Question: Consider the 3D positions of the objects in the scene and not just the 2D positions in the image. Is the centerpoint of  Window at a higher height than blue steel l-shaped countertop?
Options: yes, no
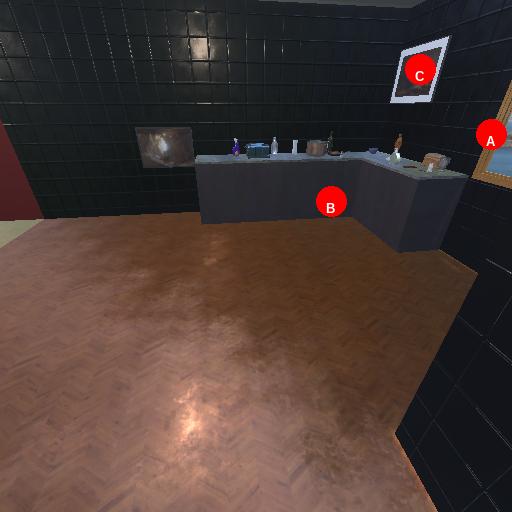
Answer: yes